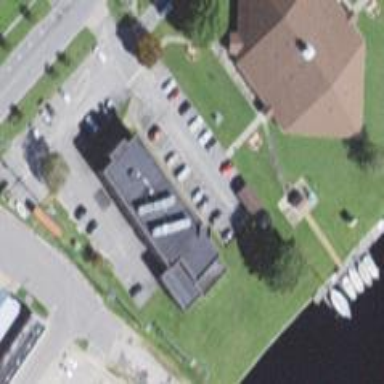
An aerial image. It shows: College building.